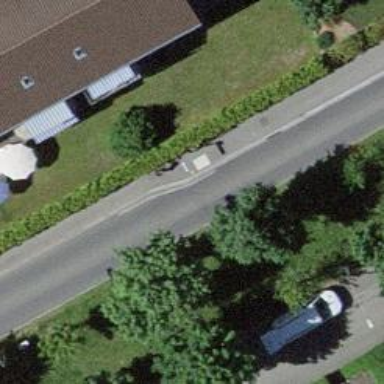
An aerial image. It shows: Bus stop with platform for public transport.